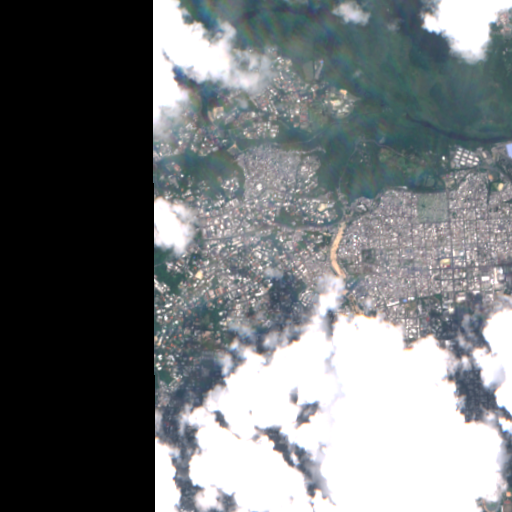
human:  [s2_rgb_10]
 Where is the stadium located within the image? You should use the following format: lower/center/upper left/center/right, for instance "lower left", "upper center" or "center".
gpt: The stadium is located in the lower right of the image.
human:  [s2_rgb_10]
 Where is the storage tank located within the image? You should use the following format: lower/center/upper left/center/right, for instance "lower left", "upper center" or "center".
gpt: The storage tank is located in the lower center of the image.
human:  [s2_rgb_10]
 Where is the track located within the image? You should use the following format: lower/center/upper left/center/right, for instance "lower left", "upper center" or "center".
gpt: The track is located in the lower right of the image.
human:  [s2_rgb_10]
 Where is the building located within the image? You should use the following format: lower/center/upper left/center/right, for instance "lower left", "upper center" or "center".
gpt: There is no building in the image.